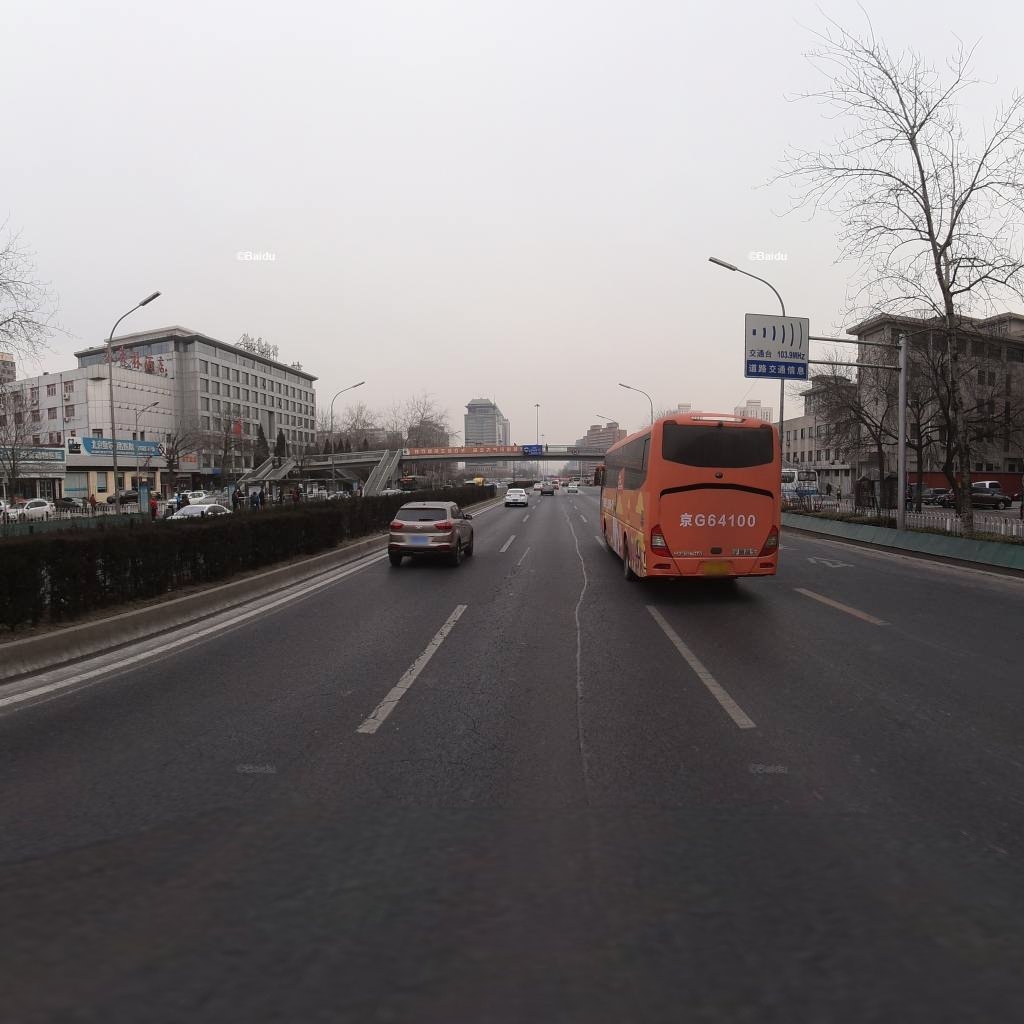
Region: Xicheng
Road damage annotations: longitudinal patch